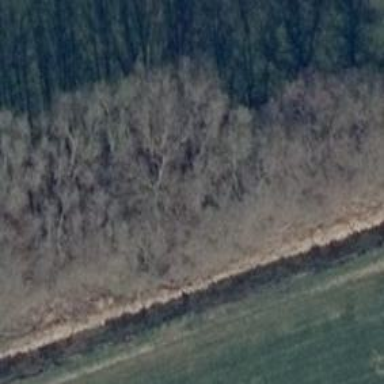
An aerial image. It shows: Row of deciduous broadleaved trees.